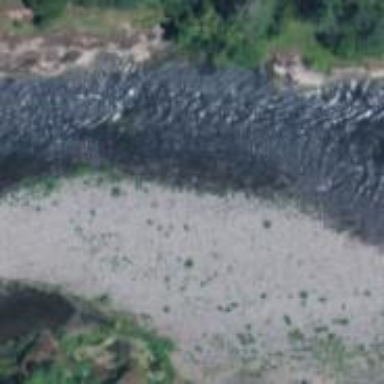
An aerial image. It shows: Scene featuring rapids in waterway.